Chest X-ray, PA view. Patient: 12 years old, sex F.
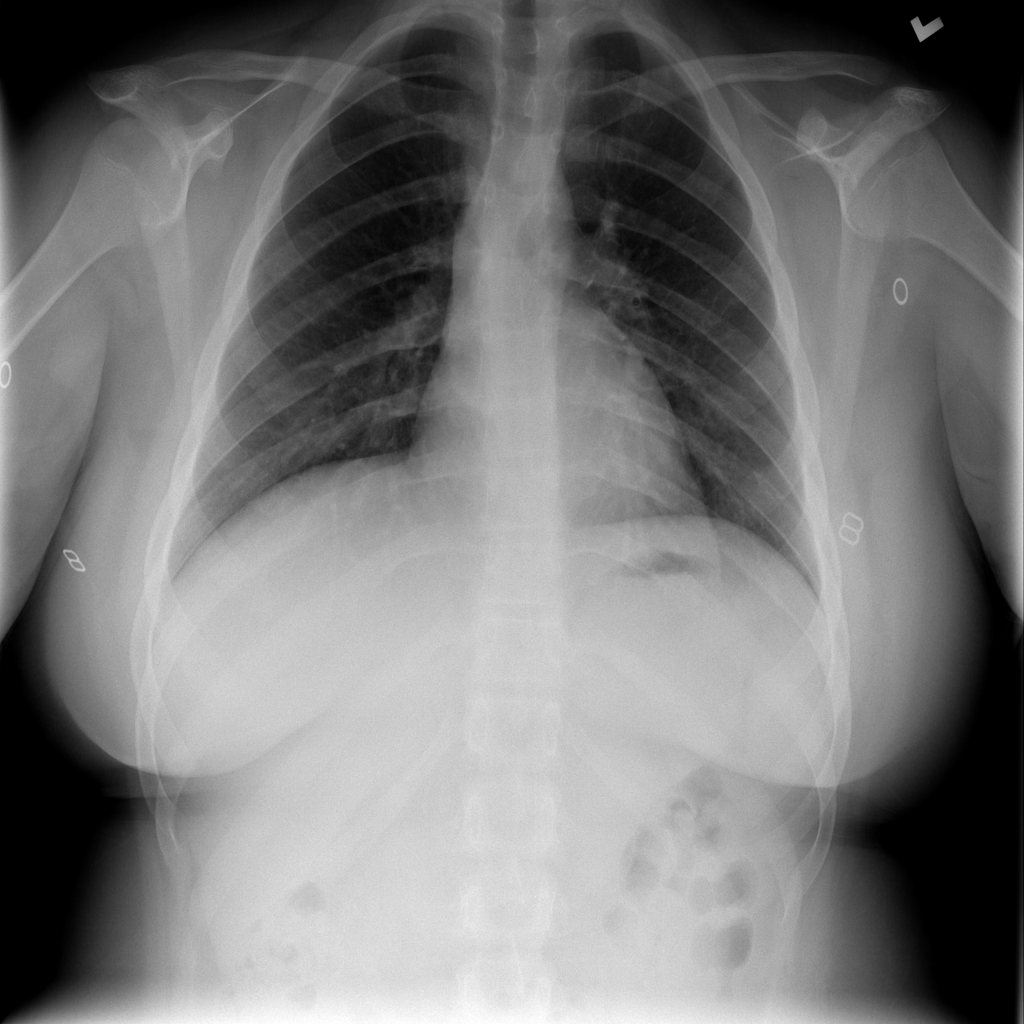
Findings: No Finding